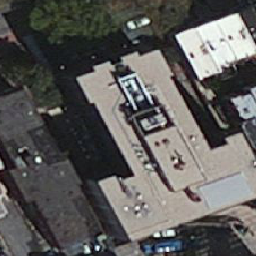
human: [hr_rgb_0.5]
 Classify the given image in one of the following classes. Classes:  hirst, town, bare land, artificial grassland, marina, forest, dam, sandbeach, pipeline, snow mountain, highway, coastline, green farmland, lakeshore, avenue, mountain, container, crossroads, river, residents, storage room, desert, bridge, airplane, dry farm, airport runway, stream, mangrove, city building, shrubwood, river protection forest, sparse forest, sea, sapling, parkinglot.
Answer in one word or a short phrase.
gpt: city building